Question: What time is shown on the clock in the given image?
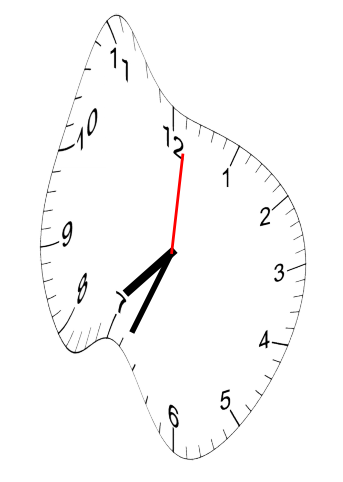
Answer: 07:34:01